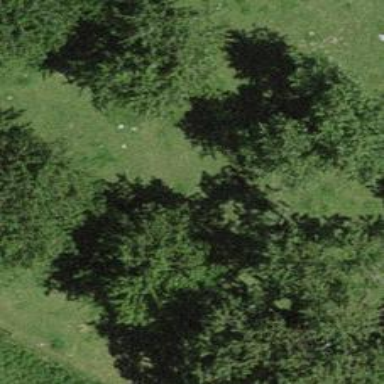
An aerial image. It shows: Agricultural area with deciduous broadleaved trees.